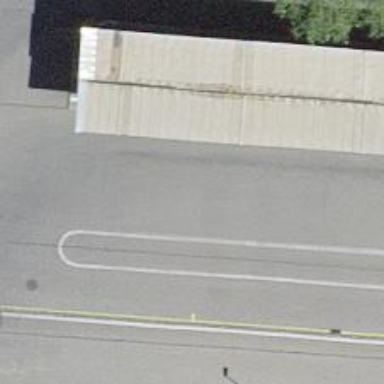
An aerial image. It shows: Public transport stop position.